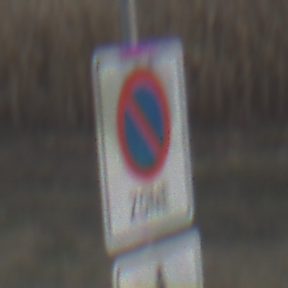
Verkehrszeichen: BeginnEingeschraenktesHalteverbotZone
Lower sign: HinweisDurchSinnbild18
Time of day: SunriseSunset
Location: Outdoor (Nature)
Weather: Clear
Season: Winter
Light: Natural